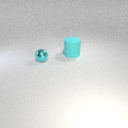
large cyan rubber cylinder behind small cyan metal sphere